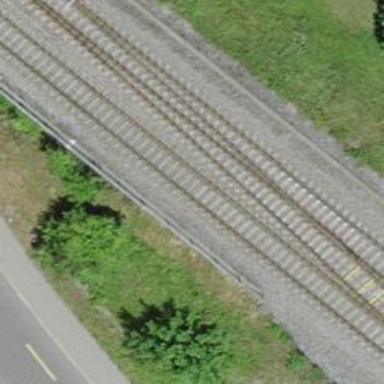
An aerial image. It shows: Single-track railway with electrified contact lines.